Field crop: maize
Growth stage: 1
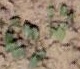
Species: convolvulus